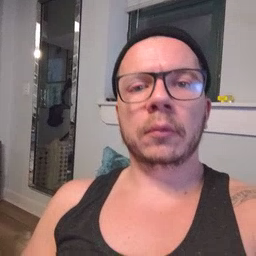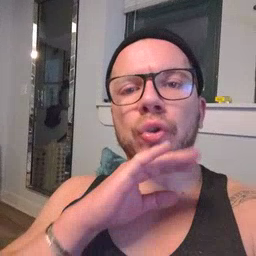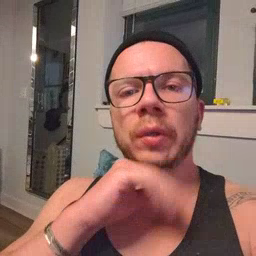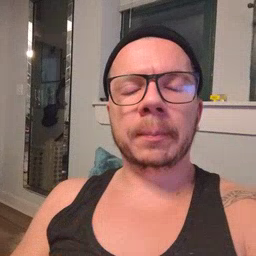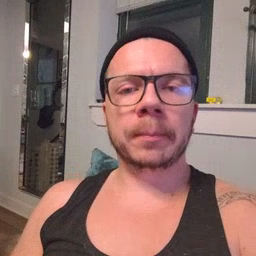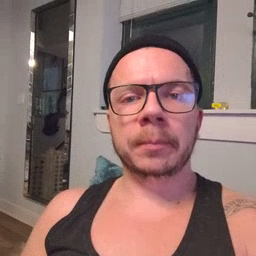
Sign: dirty